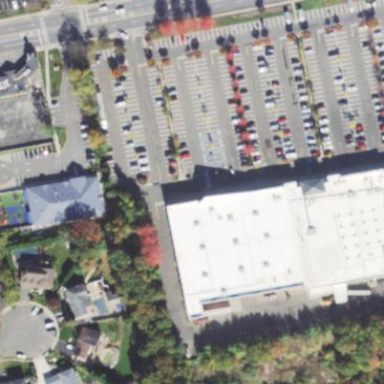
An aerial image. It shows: Commercial building.